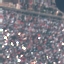
Label: Residential